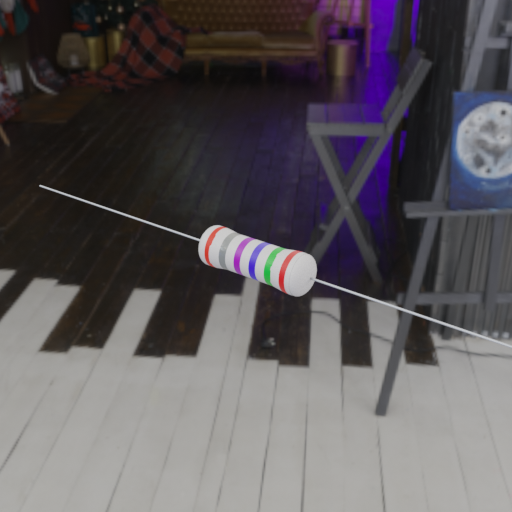
Resistor colour bands (in order): red, gray, violet, blue, green, red